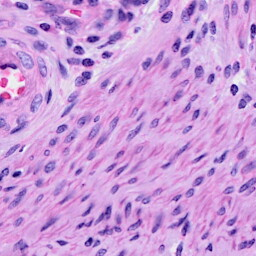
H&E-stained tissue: Cervix